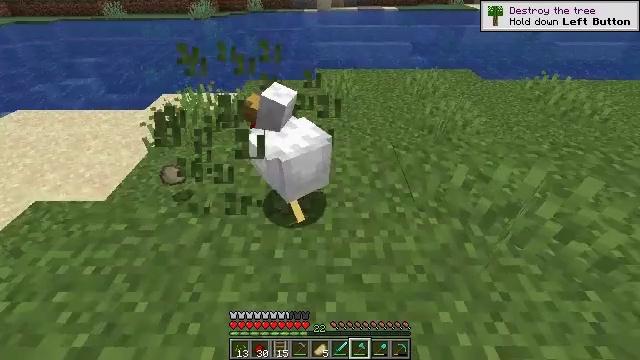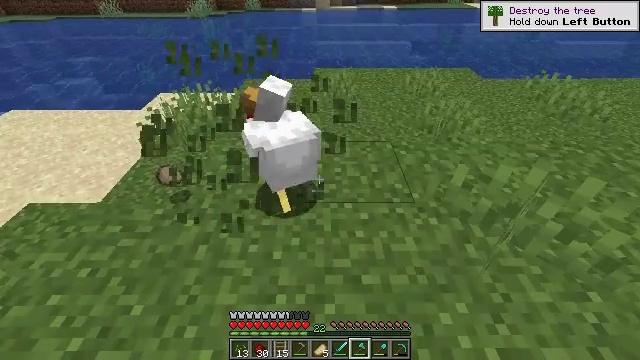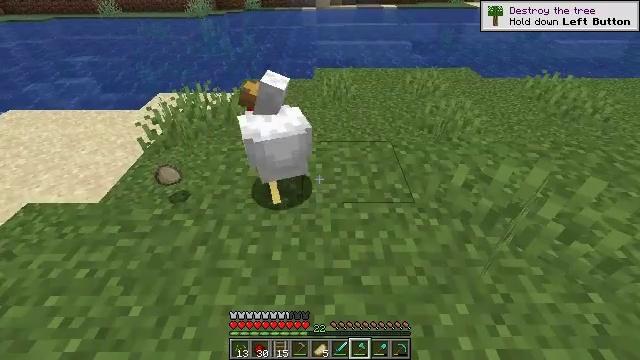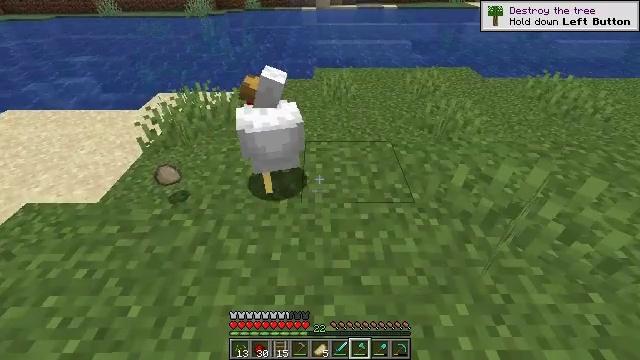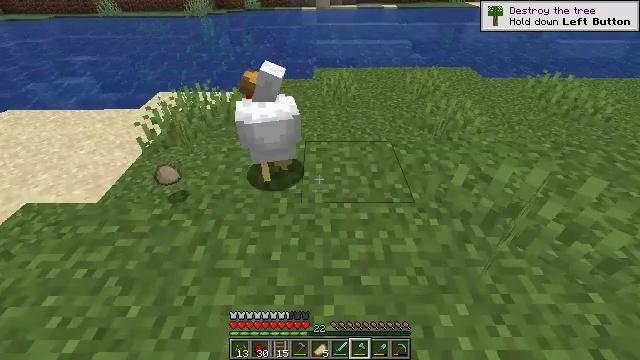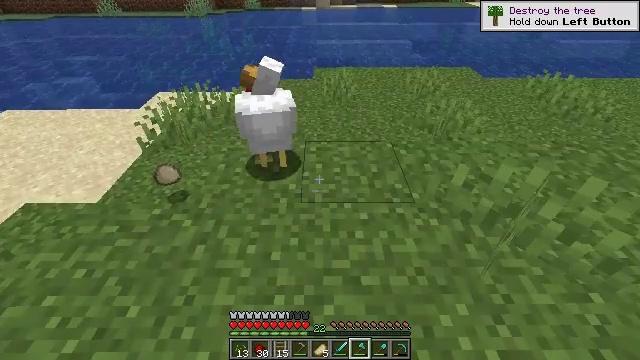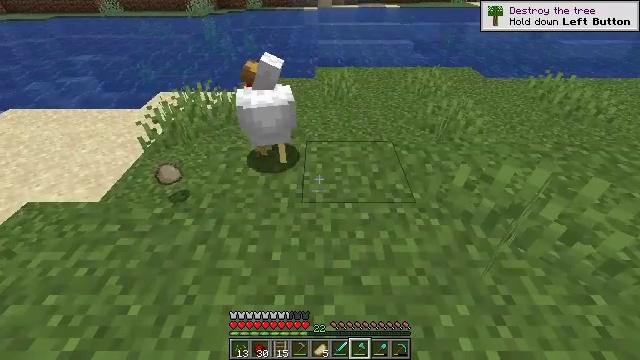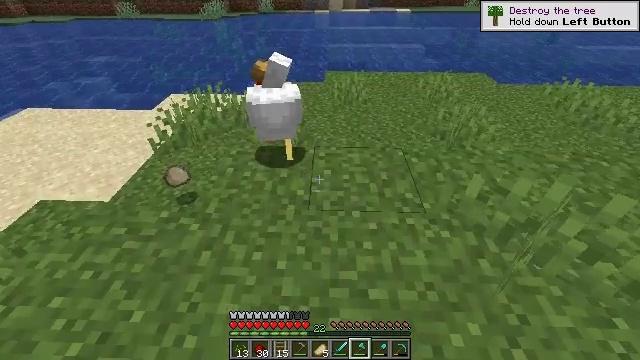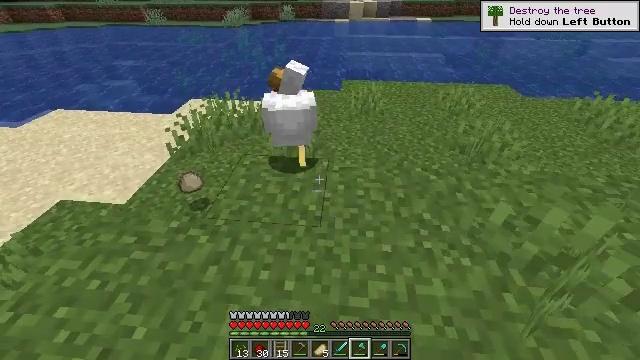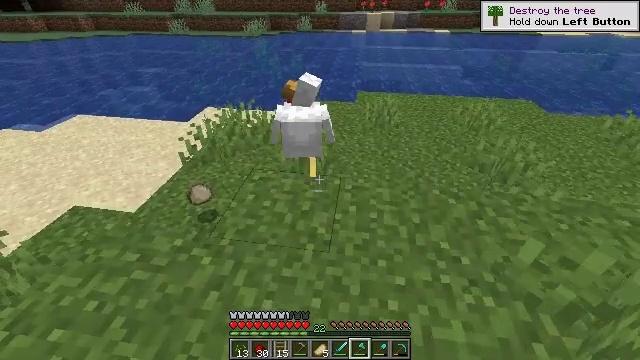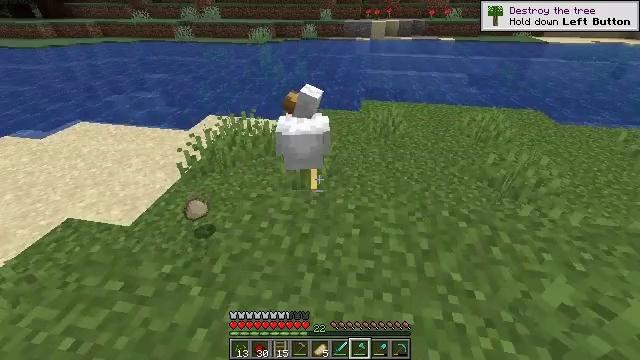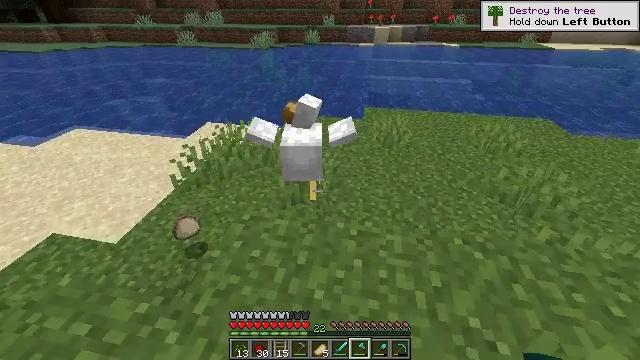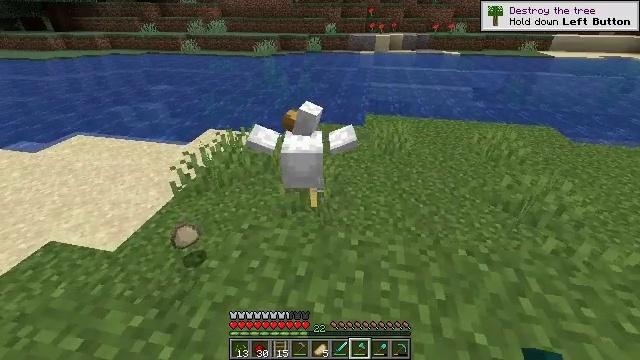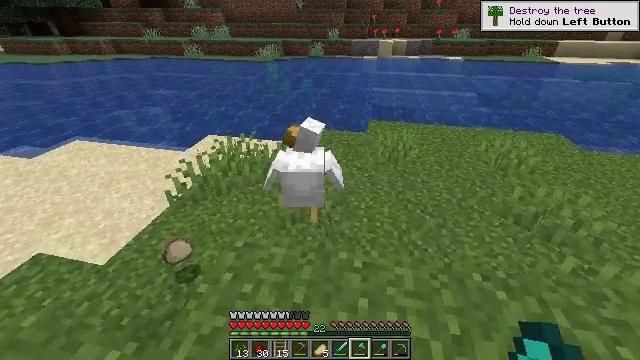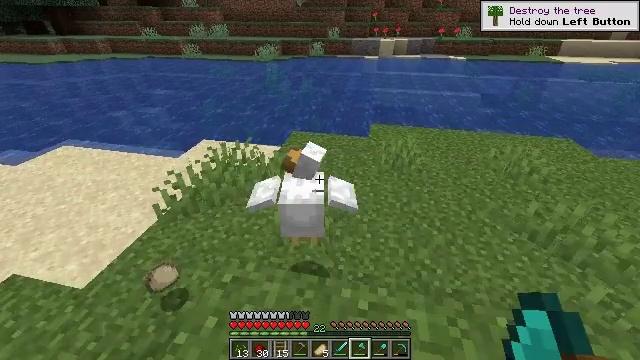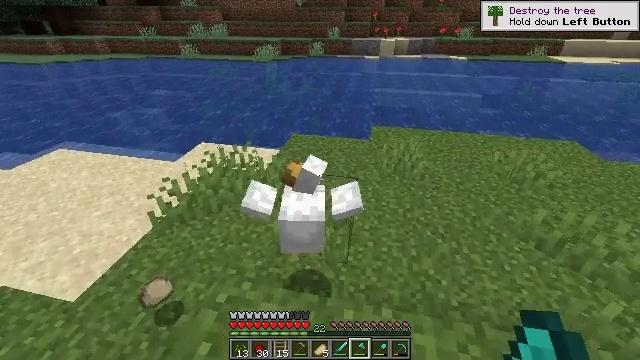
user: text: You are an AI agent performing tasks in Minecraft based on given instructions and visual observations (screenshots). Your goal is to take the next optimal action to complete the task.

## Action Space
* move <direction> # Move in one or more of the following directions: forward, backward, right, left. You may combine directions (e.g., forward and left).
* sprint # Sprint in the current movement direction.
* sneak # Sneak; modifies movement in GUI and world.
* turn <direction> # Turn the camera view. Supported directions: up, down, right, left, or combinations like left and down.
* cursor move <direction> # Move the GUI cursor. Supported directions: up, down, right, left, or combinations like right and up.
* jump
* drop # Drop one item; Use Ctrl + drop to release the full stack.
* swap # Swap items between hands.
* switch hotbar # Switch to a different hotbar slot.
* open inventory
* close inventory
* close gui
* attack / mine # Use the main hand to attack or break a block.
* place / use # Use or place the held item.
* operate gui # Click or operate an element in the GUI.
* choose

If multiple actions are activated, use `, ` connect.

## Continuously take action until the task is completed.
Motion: motion action
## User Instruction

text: Hunt animals.
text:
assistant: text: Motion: no_op
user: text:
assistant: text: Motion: no_op
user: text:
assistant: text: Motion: no_op
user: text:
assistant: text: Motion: no_op
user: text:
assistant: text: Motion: no_op
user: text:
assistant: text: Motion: no_op
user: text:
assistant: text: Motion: move forward, turn left
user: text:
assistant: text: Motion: move forward, turn left and up
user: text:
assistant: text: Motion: move forward, turn left and up
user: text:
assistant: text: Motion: move forward, turn up
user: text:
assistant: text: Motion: move forward
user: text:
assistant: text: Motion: move forward, turn up
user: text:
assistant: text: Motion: move forward
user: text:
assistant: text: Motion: move forward
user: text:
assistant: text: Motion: move forward, attack / mine
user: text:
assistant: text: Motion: turn down, attack / mine
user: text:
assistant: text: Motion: turn left and down, attack / mine
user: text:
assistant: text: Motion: attack / mine
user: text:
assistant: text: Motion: no_op
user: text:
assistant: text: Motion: no_op